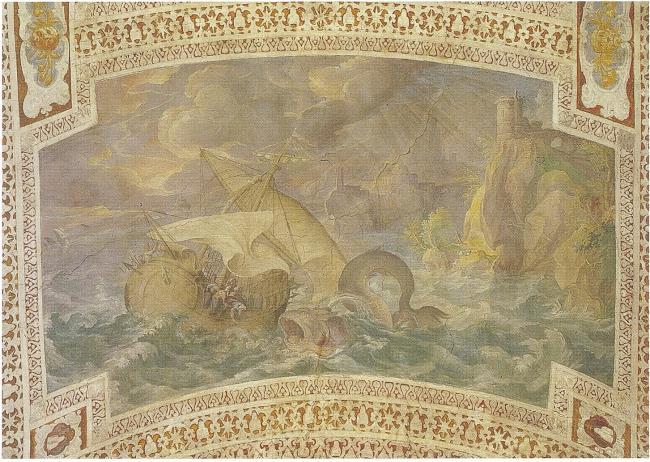
Title: Jonah thrown overboard by the reluctant sailors (Jonah 1:12-15)
Artist: Paul Bril
Earliest date: 1587
Latest date: 1588
Genre: ceiling painting
Iconography: Walvis
Keywords: Old Testament and Apocrypha, seashore, sea, wave (natural event), whale, ship, mast, harbor, town (in the background)